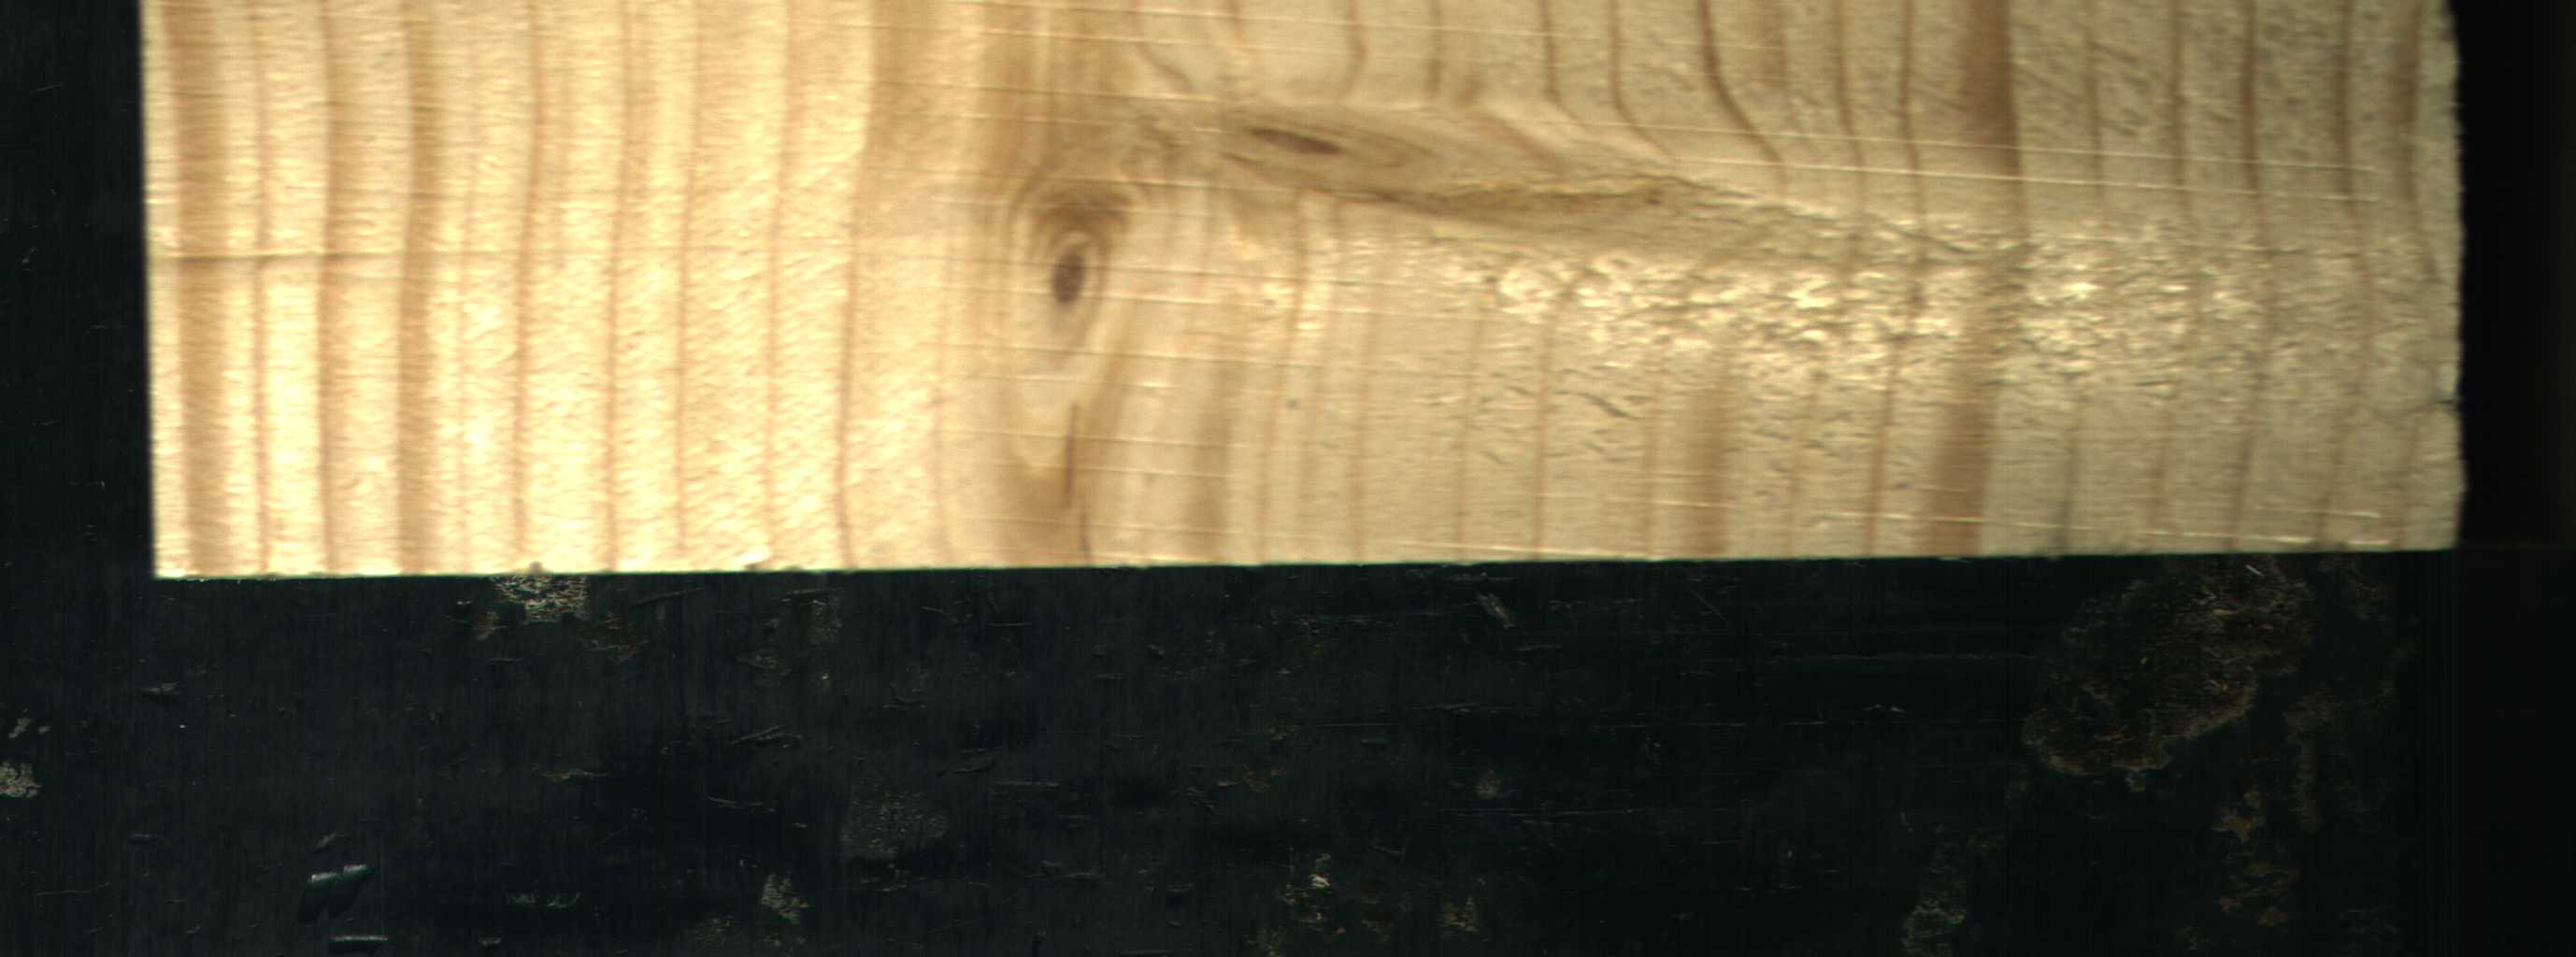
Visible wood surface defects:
Live_Knot
Live_Knot